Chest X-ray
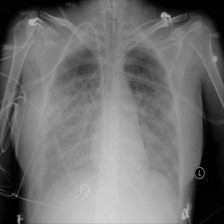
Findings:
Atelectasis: negative
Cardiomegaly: negative
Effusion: positive
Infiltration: negative
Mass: negative
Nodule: negative
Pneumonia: negative
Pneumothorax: negative
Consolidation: negative
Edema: positive
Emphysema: negative
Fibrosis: negative
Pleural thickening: negative
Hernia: negative